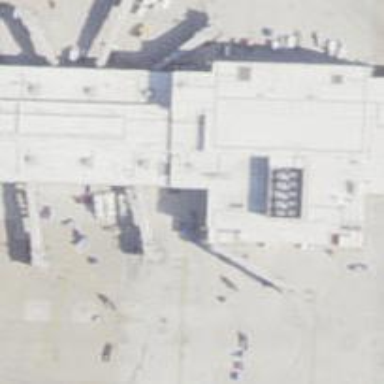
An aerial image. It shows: Airport gate.